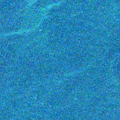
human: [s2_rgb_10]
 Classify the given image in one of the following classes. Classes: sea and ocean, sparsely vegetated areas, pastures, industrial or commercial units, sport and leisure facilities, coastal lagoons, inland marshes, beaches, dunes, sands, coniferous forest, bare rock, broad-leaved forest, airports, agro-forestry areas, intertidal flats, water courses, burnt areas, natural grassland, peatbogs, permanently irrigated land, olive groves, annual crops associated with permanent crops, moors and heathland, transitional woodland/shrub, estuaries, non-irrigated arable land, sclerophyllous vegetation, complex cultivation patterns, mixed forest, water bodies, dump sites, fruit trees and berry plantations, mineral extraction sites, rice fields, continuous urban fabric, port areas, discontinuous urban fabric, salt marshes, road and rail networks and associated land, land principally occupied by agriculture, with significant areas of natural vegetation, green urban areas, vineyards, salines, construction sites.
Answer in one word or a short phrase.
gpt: sea and ocean